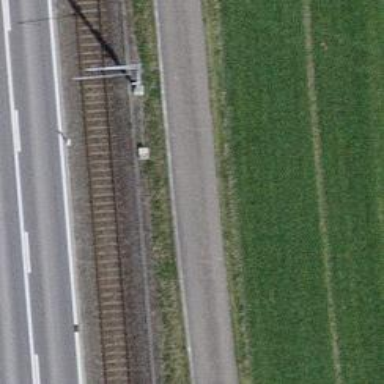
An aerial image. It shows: Paved track with Grade 1 surface.